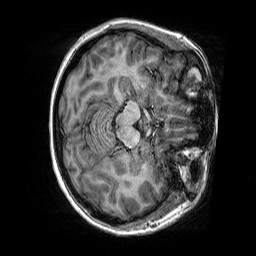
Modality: T1w
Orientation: axial
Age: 22
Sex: female
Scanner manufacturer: siemens
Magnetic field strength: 3 T
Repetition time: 2.3 s
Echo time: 0.00306 s